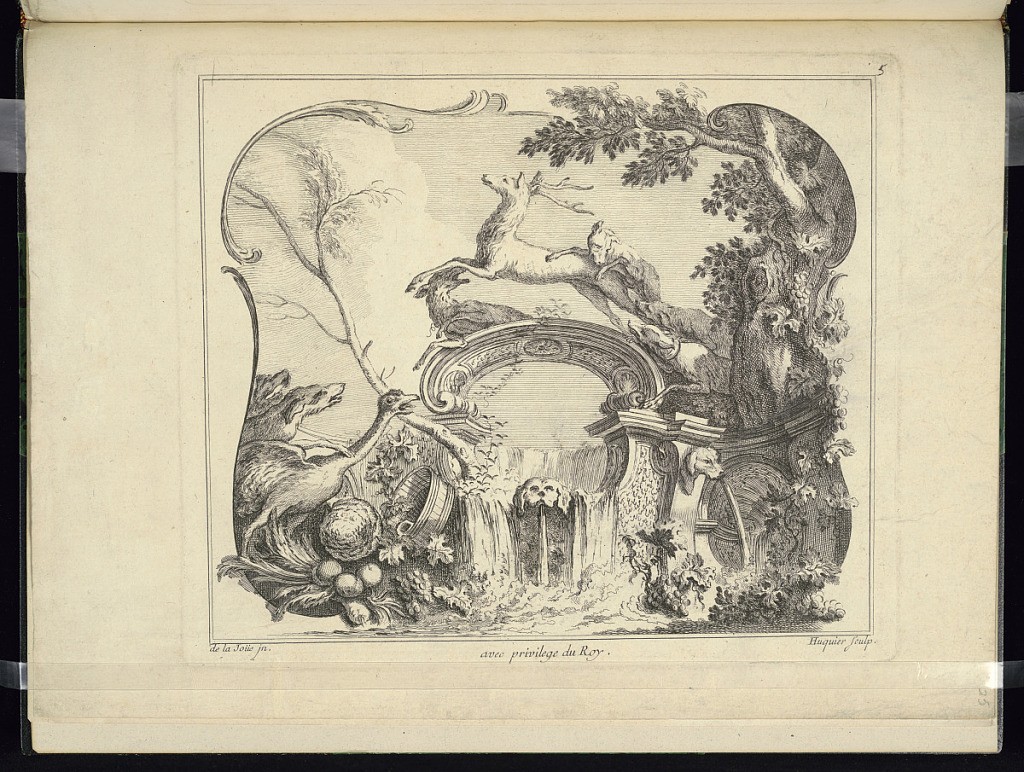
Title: Design for Cartouche Forming a Bridge (Horizontal)
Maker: Jacques de Lajoüe, French, 1687–1761
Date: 1740
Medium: Engraving on white laid paper
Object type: Print
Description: A cartouche within a cartouche, forming a curved bridge on which a stag is pursued by two dogs. Below, a waterfall with a dog's head at center. At left, a bucket, fruit, leaves, a goose, and two heads of dogs. At right, a dog's head spouting water, to its right, a large leafy tree.